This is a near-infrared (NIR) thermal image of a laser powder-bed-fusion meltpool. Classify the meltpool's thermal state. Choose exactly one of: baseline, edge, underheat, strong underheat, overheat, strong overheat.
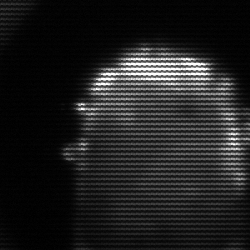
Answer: baseline